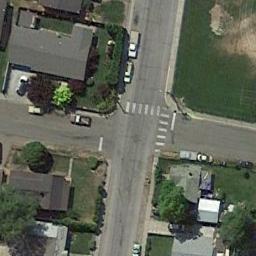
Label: intersection